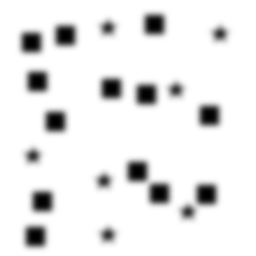
Squares: 13
Triangles: 0
Stars: 7
Total shapes: 20